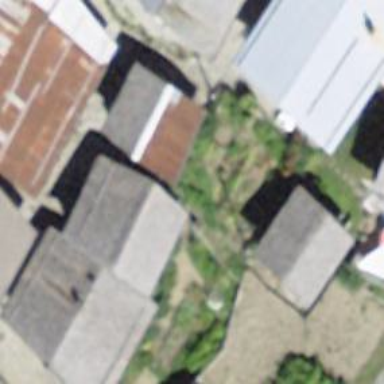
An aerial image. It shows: Village.